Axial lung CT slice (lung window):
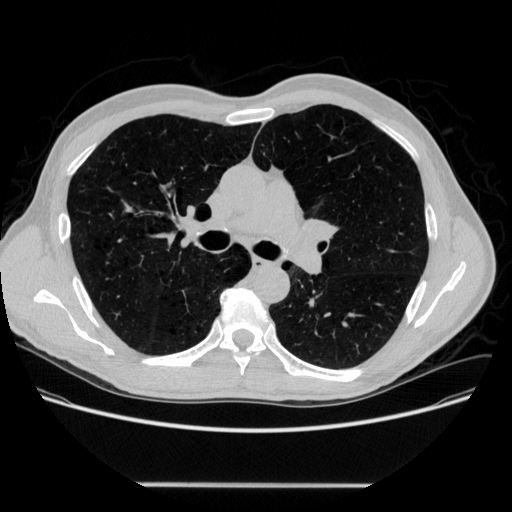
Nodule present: no